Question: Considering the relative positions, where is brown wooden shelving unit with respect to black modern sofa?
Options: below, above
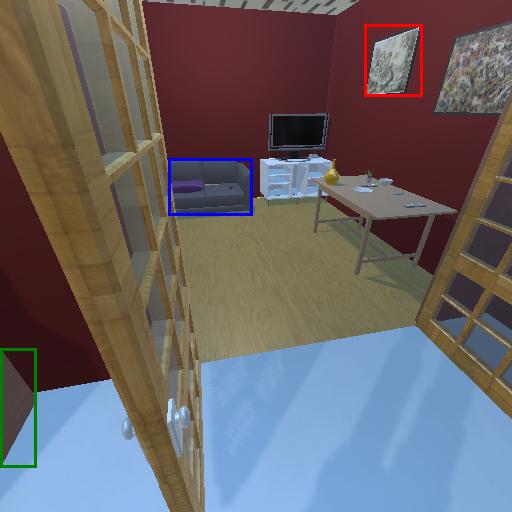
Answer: below